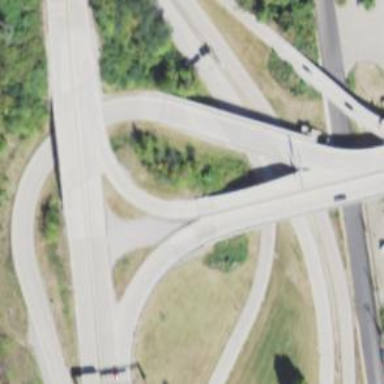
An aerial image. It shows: Primary link highway crossing bridge.